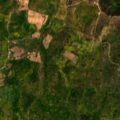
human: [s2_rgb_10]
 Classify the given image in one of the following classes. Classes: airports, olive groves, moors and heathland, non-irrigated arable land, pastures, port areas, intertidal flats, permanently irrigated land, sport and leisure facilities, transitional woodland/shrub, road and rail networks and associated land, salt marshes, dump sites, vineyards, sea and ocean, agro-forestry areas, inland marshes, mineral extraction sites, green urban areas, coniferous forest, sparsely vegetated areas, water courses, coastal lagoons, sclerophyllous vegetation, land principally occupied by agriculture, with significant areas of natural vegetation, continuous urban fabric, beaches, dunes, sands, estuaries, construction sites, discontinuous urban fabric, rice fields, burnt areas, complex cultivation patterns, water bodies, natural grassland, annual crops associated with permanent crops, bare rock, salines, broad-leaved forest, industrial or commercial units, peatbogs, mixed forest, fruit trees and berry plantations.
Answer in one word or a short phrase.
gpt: non-irrigated arable land, olive groves, annual crops associated with permanent crops, land principally occupied by agriculture, with significant areas of natural vegetation, broad-leaved forest